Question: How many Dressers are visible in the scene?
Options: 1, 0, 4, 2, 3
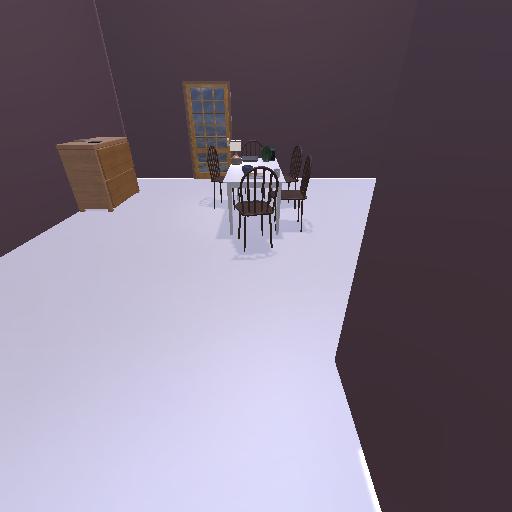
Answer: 1